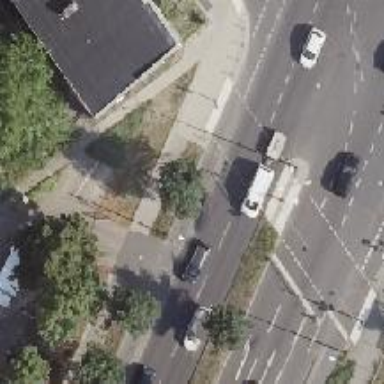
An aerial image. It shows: Road crossing with traffic signals.